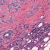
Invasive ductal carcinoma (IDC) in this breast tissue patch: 1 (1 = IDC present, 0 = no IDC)